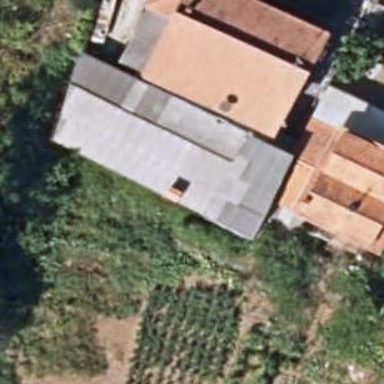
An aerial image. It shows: Farm auxiliary building.